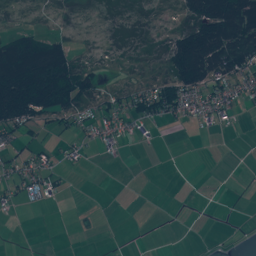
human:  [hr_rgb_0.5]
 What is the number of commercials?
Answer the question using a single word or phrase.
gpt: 1

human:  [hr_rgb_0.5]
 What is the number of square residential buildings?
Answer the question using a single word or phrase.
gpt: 2

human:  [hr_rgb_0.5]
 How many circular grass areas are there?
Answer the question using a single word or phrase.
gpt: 0

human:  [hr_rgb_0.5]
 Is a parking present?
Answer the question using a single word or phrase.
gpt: yes

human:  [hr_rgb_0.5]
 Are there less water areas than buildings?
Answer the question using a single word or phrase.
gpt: yes

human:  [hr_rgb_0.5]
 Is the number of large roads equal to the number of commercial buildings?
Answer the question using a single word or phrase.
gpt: no

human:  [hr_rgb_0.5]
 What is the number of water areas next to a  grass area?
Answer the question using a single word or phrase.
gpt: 21

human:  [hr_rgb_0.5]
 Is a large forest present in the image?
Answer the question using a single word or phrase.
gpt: yes

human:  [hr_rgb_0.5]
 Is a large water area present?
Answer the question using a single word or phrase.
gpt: yes

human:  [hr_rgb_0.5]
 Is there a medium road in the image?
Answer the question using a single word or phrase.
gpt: no

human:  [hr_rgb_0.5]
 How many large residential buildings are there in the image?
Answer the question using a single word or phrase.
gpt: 0

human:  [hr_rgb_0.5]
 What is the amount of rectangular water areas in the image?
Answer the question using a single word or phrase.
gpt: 5

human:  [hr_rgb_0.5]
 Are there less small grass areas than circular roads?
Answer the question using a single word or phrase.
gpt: no

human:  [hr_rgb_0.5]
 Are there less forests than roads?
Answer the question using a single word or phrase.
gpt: yes

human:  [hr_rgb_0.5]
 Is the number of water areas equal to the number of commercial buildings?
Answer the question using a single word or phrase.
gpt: no

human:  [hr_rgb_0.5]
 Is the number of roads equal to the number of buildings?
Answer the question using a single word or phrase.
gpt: no

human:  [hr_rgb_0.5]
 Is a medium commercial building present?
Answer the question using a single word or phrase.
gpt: yes

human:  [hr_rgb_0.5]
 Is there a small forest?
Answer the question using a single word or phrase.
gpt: yes

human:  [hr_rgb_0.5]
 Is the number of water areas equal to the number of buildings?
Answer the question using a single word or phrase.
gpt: no

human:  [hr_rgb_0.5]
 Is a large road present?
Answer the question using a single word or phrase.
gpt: no

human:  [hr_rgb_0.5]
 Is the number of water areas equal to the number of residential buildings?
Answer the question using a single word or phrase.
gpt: no

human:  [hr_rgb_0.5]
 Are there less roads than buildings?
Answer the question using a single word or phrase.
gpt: yes

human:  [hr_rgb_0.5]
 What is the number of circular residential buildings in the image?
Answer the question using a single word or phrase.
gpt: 2

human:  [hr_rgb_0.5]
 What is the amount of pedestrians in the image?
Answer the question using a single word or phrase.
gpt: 1

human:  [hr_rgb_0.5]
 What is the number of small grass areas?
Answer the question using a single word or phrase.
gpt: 11

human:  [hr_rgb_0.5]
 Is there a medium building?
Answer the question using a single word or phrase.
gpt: yes

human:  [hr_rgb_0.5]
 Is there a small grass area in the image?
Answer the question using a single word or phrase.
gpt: yes

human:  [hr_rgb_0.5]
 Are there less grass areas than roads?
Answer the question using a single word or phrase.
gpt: yes

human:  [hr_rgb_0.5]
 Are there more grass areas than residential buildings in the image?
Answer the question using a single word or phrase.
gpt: no

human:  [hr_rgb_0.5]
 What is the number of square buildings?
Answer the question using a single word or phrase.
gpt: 2

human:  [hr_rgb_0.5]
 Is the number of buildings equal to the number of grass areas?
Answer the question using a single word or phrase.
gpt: no

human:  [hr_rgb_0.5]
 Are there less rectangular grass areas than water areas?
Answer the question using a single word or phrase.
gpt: no

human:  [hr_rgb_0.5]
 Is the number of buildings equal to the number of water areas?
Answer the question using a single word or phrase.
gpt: no

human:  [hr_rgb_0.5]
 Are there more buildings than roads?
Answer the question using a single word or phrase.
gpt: yes

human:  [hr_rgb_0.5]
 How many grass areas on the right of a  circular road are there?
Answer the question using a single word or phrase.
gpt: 0

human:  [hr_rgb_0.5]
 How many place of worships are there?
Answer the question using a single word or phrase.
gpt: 1